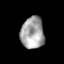
Tissue: prostate
Cell type: T cells
Senescence score: 0.3327
Nuclear area (px): 730
Mean DAPI intensity: 163.148